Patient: sex F, age 77
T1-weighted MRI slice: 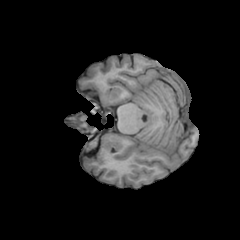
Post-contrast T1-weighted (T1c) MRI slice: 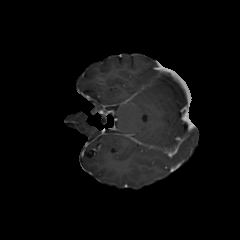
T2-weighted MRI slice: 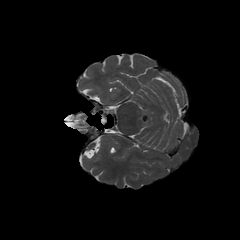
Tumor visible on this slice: no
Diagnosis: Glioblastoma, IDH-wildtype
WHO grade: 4